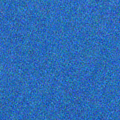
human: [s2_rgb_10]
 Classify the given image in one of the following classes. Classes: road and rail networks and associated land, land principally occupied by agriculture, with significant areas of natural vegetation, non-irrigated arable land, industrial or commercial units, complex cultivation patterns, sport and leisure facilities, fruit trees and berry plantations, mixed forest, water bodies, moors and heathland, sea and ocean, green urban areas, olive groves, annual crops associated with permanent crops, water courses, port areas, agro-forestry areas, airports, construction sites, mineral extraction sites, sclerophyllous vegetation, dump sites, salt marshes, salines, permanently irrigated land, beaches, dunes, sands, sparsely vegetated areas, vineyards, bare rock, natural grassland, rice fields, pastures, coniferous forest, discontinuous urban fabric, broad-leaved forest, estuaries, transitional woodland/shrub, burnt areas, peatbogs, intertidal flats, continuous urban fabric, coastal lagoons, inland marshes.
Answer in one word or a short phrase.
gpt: sea and ocean